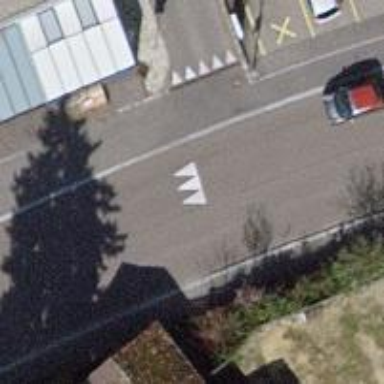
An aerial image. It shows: Traffic hump for calming the traffic.